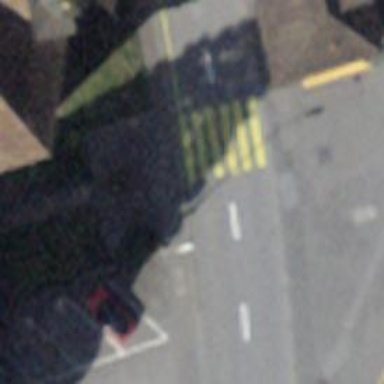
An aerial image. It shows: Uncontrolled zebra crossing on the road.